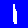
Digit: 1